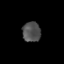
Tissue: prostate
Cell type: Endothelial cells
Senescence score: 0.7127
Nuclear area (px): 358
Mean DAPI intensity: 80.05